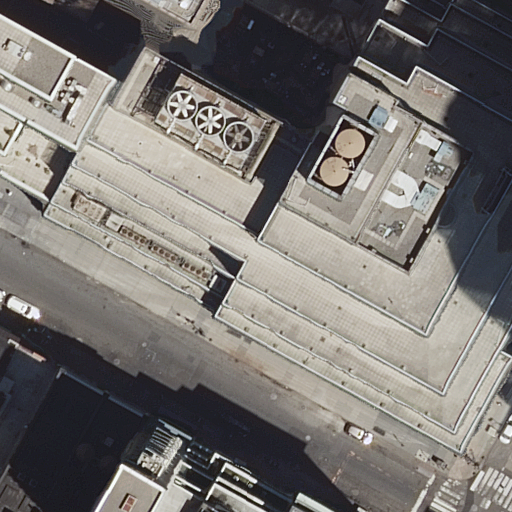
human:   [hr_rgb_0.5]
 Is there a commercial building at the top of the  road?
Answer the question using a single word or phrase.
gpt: yes

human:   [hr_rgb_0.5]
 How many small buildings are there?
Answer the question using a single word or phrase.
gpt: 3

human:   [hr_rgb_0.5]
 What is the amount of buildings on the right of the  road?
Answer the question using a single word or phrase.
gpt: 1

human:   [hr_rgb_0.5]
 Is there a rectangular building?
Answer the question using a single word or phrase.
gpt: yes

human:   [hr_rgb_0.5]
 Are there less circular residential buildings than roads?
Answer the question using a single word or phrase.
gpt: yes

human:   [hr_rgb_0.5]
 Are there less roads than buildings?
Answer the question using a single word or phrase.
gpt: yes

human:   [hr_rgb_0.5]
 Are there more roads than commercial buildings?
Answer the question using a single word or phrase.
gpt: no

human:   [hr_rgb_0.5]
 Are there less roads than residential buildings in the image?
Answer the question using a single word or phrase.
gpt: yes

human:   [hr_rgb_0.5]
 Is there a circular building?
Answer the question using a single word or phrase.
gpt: no

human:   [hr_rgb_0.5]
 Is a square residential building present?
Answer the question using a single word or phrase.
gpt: no

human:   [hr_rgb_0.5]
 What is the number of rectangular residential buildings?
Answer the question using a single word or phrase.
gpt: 6

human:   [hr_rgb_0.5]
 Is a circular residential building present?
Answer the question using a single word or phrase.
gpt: no

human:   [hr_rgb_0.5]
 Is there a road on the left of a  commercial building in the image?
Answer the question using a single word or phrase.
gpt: no

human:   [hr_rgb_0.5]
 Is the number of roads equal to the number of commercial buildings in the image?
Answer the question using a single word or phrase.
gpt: no

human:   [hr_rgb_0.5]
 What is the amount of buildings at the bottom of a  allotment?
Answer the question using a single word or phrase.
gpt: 0

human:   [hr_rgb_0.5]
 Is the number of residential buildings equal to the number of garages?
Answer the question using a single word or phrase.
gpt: no

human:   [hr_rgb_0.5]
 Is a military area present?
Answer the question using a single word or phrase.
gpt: no

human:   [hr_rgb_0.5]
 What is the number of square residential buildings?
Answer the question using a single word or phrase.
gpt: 0

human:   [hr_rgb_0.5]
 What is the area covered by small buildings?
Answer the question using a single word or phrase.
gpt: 83m2

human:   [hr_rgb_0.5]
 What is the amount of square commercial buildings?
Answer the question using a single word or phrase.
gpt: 0

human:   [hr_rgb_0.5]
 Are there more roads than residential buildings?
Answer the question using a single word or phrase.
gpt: no

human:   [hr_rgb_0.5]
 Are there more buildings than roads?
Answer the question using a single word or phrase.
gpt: yes

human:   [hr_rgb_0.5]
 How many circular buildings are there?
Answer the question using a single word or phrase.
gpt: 0

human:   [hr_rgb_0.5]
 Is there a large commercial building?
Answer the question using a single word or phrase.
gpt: yes

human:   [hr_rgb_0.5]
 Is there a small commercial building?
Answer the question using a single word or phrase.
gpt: yes

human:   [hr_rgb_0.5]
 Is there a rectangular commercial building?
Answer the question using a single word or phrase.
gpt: no

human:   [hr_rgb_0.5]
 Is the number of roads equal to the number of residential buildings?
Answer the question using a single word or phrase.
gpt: no

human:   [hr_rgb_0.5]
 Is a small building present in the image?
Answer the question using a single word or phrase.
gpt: yes

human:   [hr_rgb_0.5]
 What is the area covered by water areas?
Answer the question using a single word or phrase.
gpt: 0m2

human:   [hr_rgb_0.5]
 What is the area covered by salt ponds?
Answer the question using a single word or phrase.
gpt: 0m2

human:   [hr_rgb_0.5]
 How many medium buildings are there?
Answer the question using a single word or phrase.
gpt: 3

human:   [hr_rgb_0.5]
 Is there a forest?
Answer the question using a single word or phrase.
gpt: no

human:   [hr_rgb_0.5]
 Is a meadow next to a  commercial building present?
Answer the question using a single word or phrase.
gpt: no

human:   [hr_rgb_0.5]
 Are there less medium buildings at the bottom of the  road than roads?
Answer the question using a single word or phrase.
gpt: no

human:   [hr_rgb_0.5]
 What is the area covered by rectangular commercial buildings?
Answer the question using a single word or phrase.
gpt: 0m2

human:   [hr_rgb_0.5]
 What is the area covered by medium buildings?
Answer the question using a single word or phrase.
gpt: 590m2